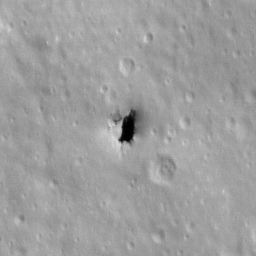
Pit: Stevinus 16
Host crater: Stevinus
Host type: impact_melt
Lunar coordinates: latitude -32.182, longitude 54.594